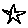
Label: star